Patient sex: F
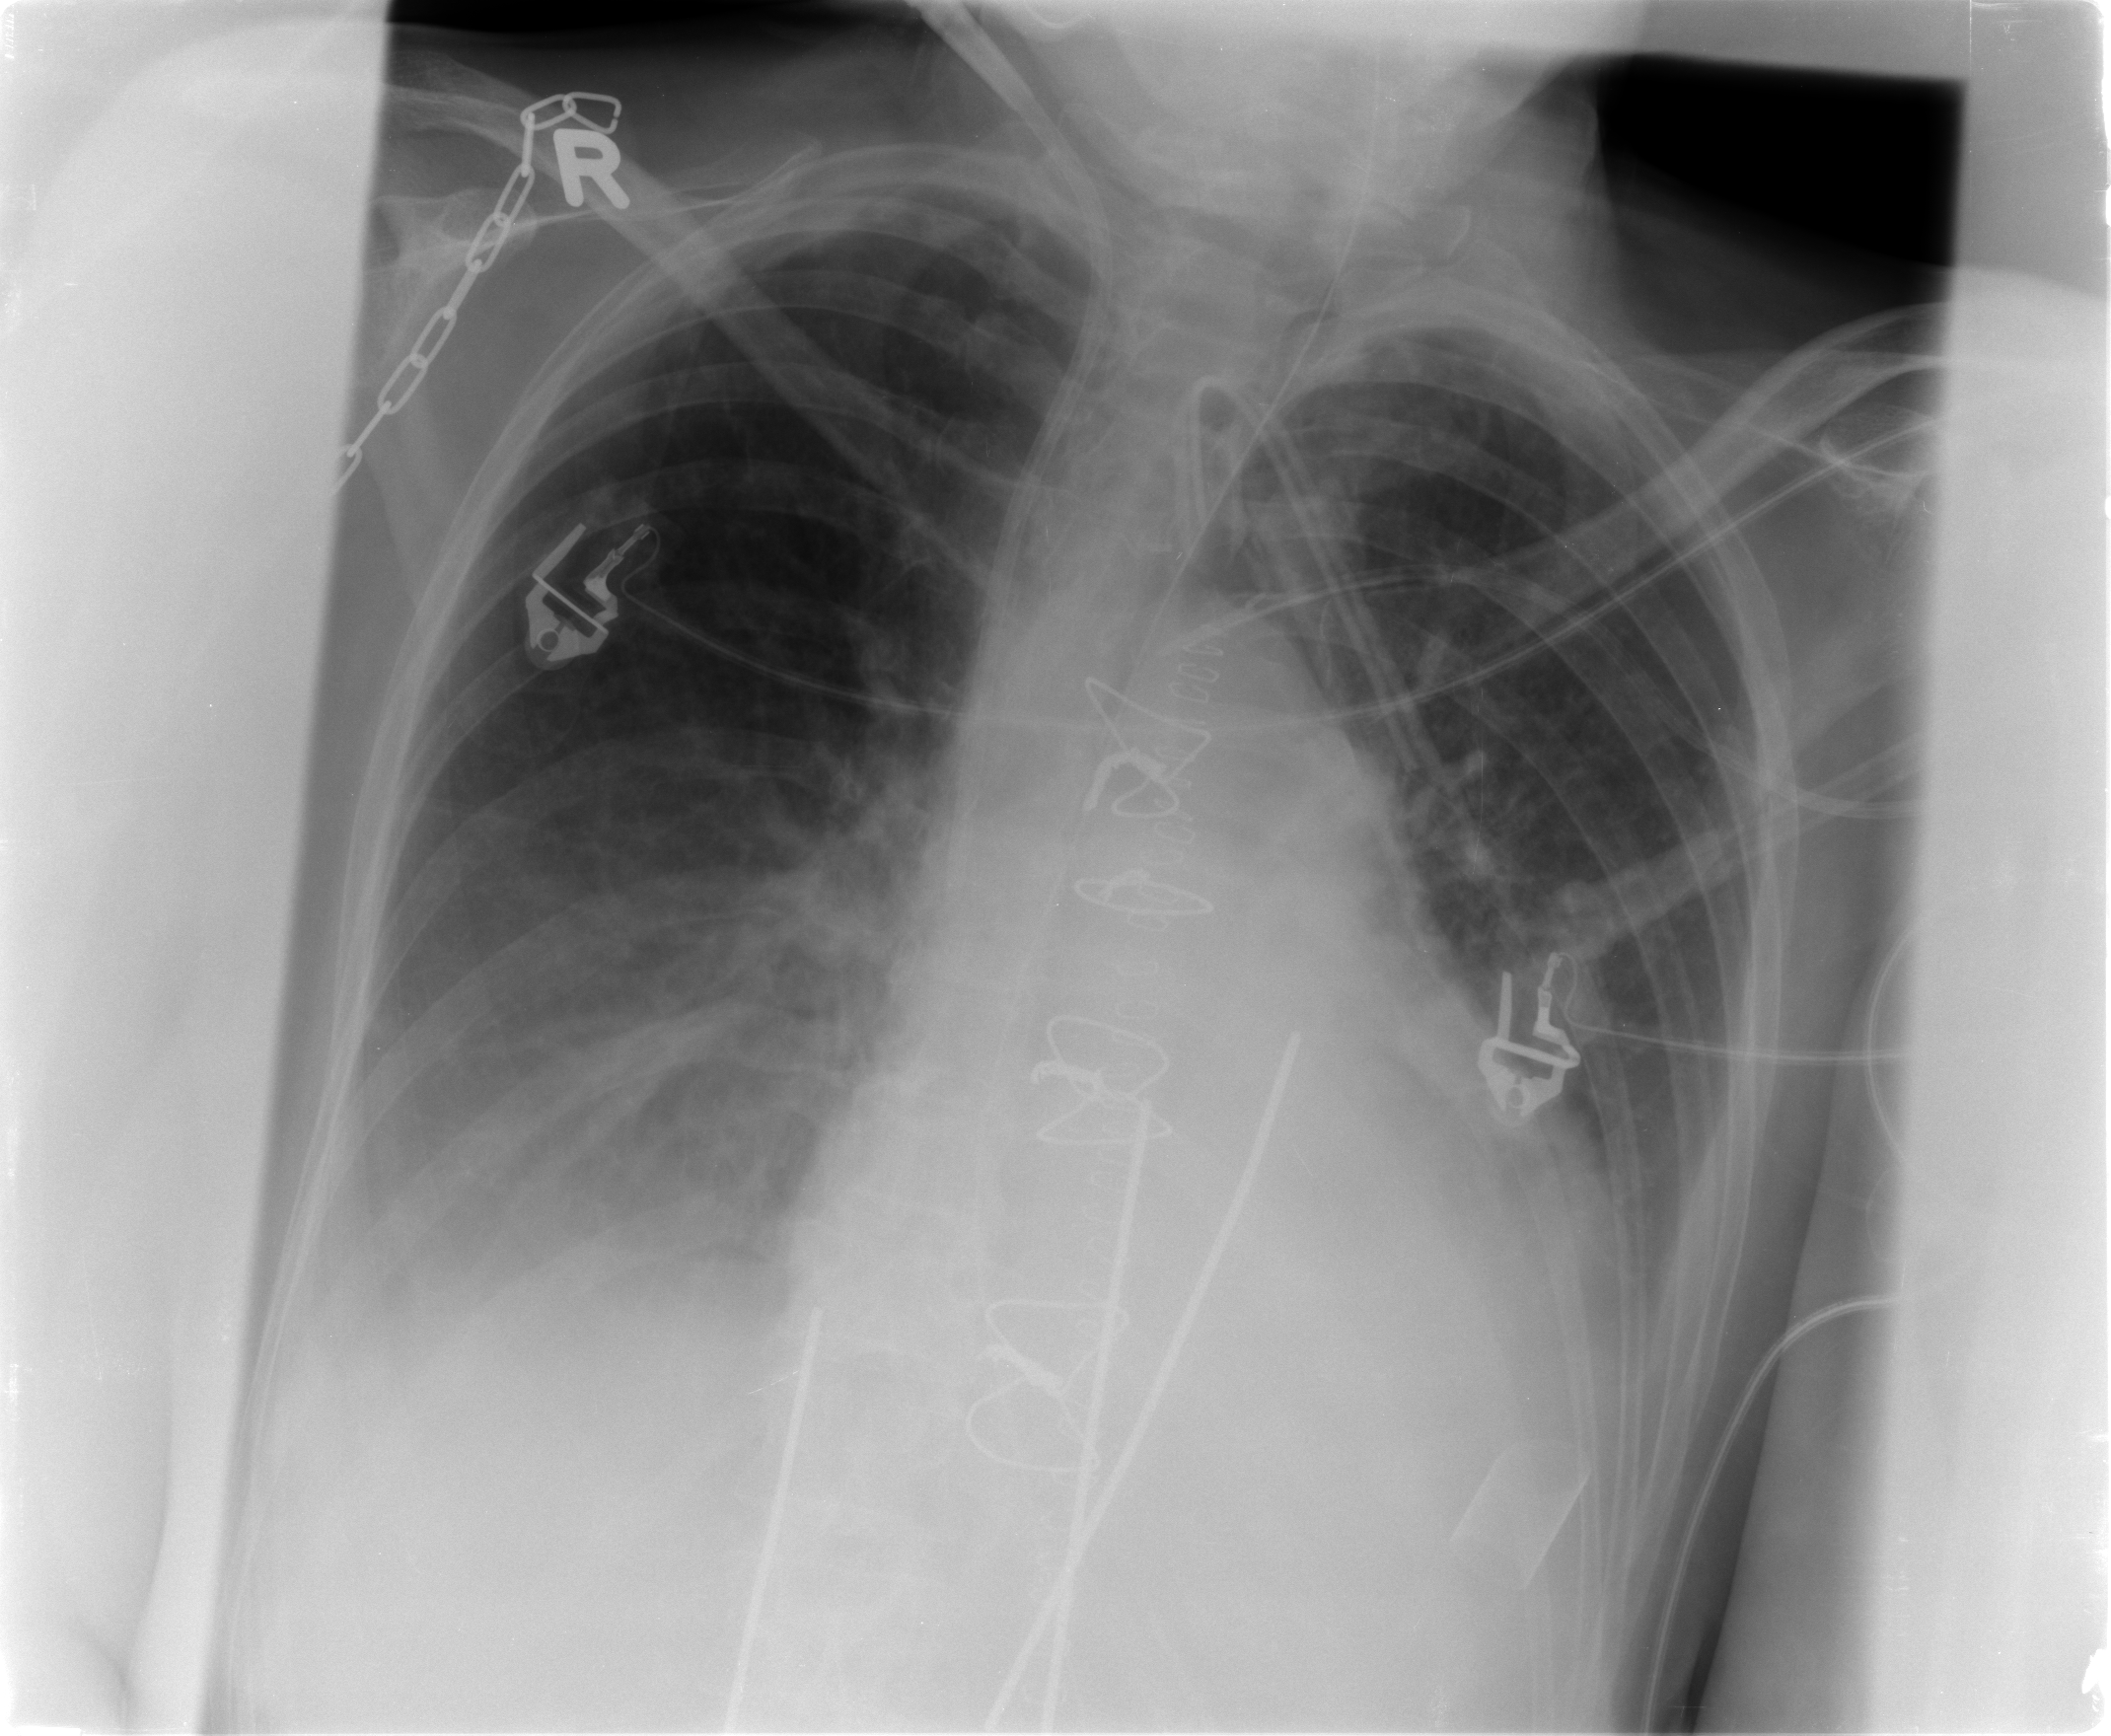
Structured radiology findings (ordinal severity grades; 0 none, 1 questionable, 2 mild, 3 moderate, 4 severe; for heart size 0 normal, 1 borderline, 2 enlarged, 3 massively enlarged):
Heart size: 2
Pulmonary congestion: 1
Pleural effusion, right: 2
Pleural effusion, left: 0
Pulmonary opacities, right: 0
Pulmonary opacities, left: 0
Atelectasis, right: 2
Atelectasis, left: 1